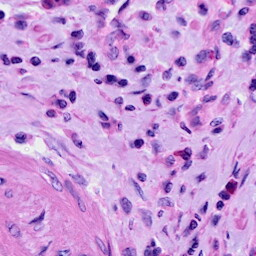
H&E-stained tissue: Cervix